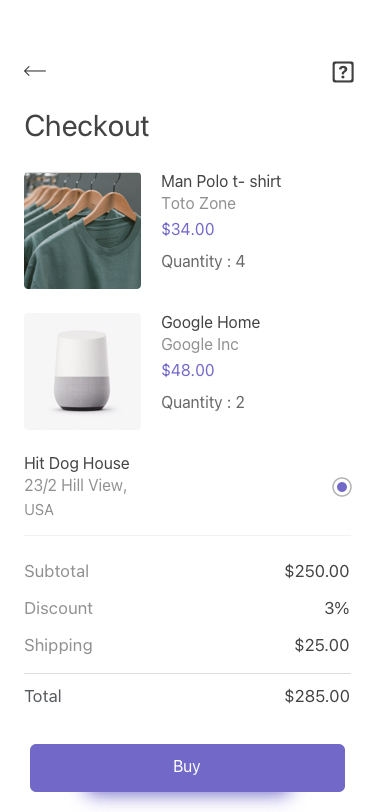
Text in this UI design:
Buy
Total
$285.00
Shipping
$25.00
Discount
3%
Subtotal
$250.00
USA
23/2 Hill View,
Hit Dog House
$48.00
Google Inc
Google Home
Quantity : 2
$34.00
Toto Zone
Quantity : 4
Man Polo t- shirt
Checkout
